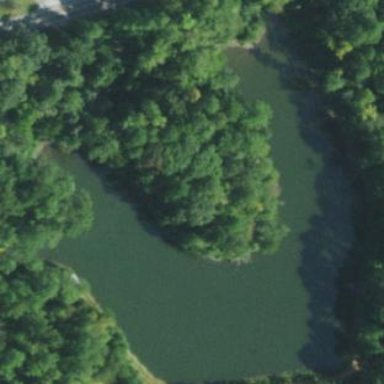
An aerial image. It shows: Pond surrounded by natural water.